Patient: sex M, age 71
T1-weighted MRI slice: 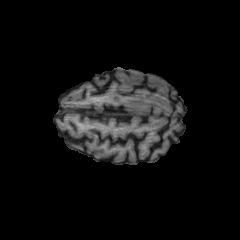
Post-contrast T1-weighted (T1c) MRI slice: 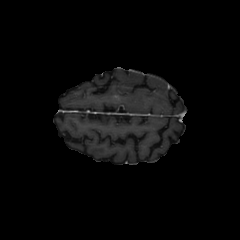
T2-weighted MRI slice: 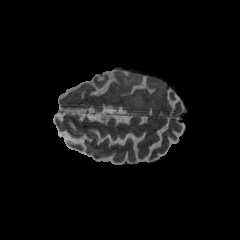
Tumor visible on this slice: yes
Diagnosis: Glioblastoma, IDH-wildtype
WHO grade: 4